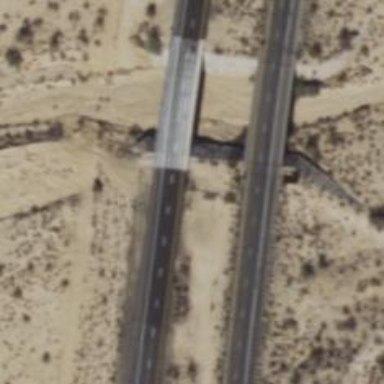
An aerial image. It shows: Motorway bridge.